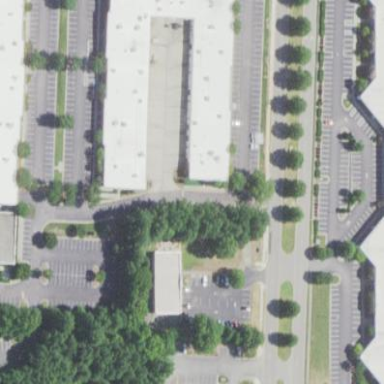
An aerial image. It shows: Commercial building.